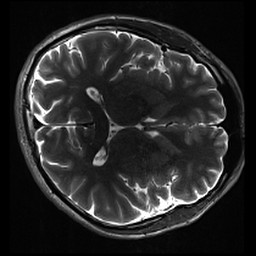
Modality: inplaneT2
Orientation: axial